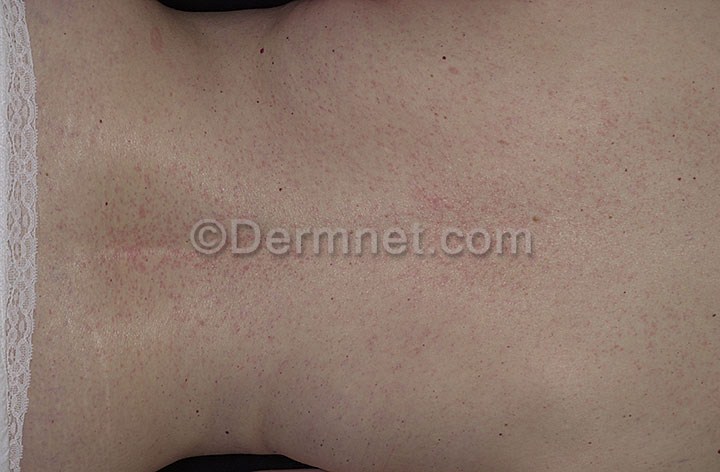
Disease: Exanthems and Drug Eruptions